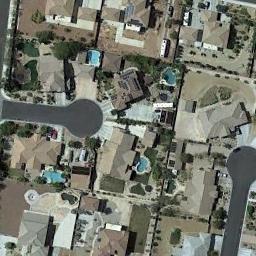
Label: residential